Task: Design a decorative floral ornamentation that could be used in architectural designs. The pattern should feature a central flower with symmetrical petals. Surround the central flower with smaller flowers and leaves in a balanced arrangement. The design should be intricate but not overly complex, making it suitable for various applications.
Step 1106:
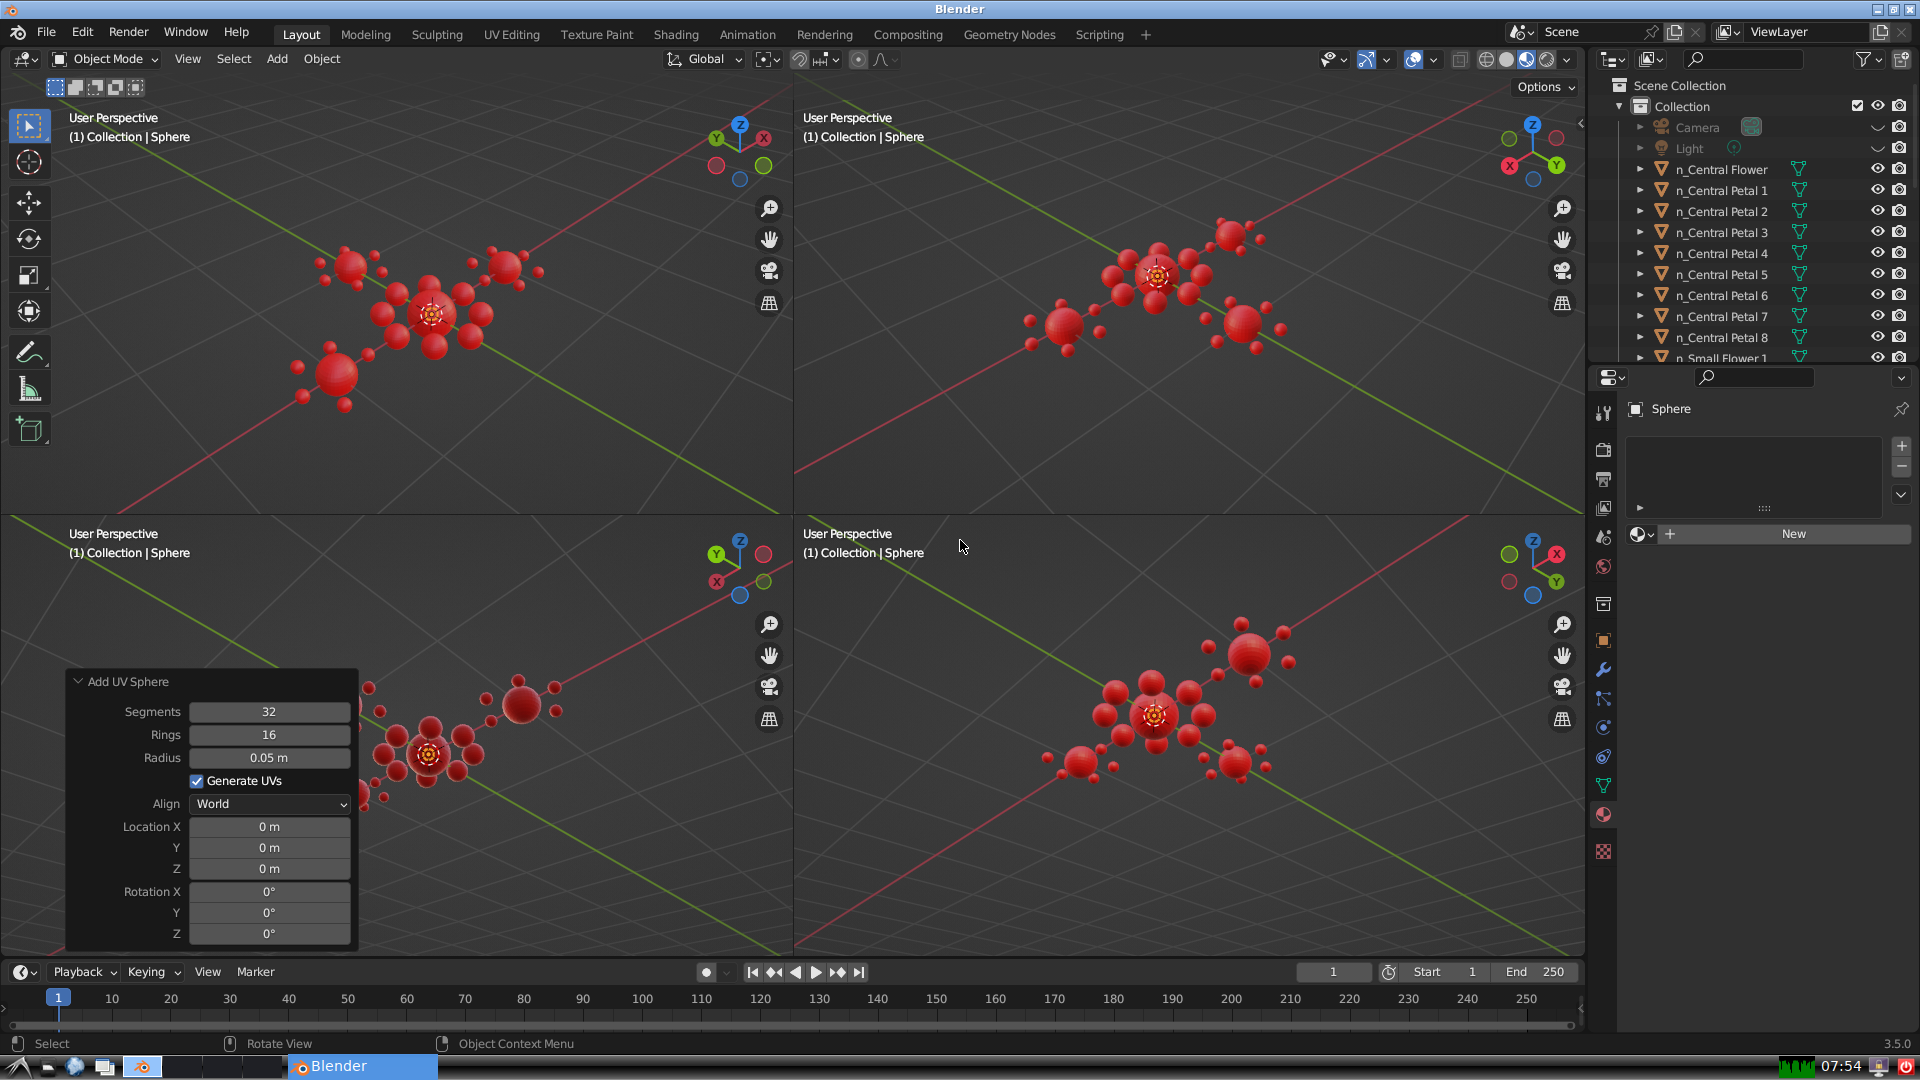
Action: {"mouse_move": [270, 827]}